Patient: sex M, age 76
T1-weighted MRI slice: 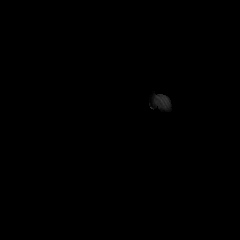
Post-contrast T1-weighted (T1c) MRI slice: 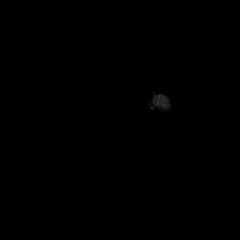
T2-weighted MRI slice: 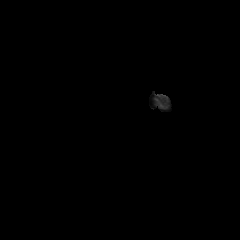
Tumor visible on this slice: no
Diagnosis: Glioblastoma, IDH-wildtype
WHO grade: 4